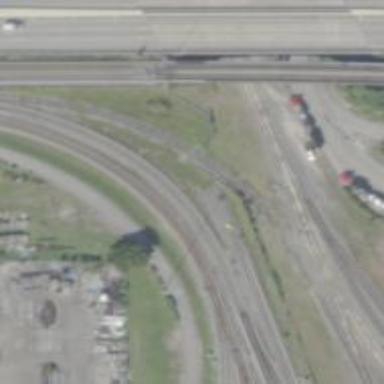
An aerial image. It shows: Abandoned railway yard.